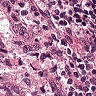
Metastatic tissue present: yes